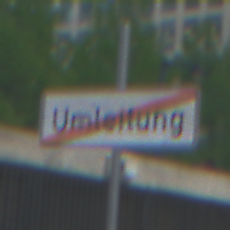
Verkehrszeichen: EndeDerUmleitungsankuendigung
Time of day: MorningAfternoon
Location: Outdoor (Urban)
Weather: PartlyCloudy
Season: NotSpecified
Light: Natural